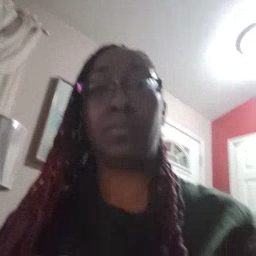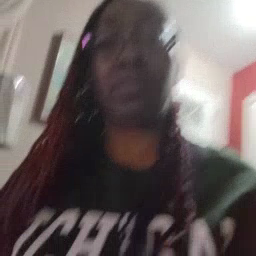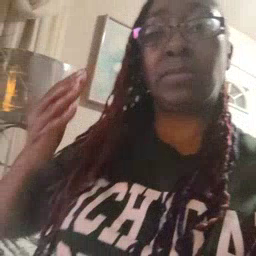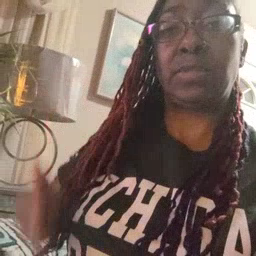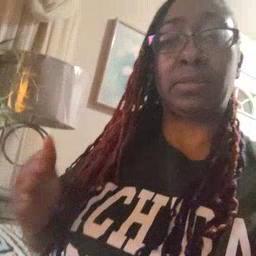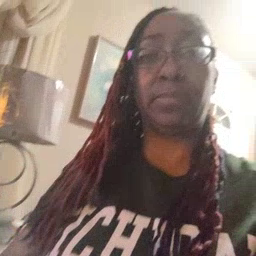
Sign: beside